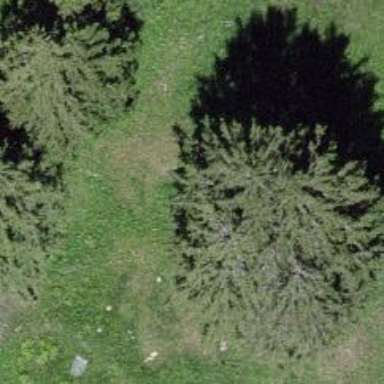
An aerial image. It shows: Needle-leaved tree in nature.